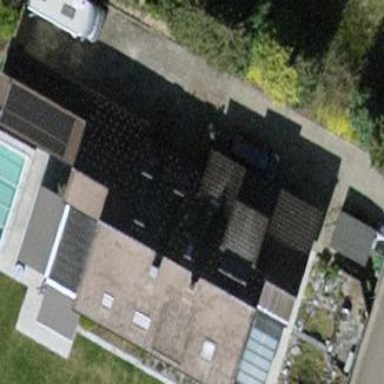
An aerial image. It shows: Terrace building.